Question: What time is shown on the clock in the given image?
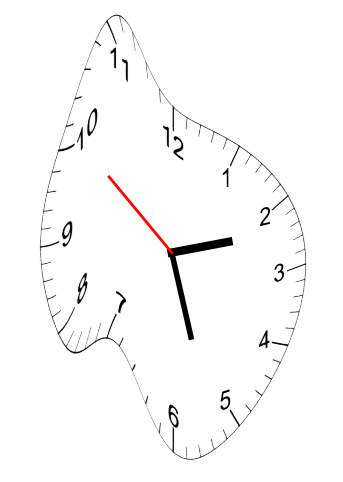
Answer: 02:26:51